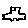
Label: car